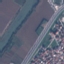
Label: Highway